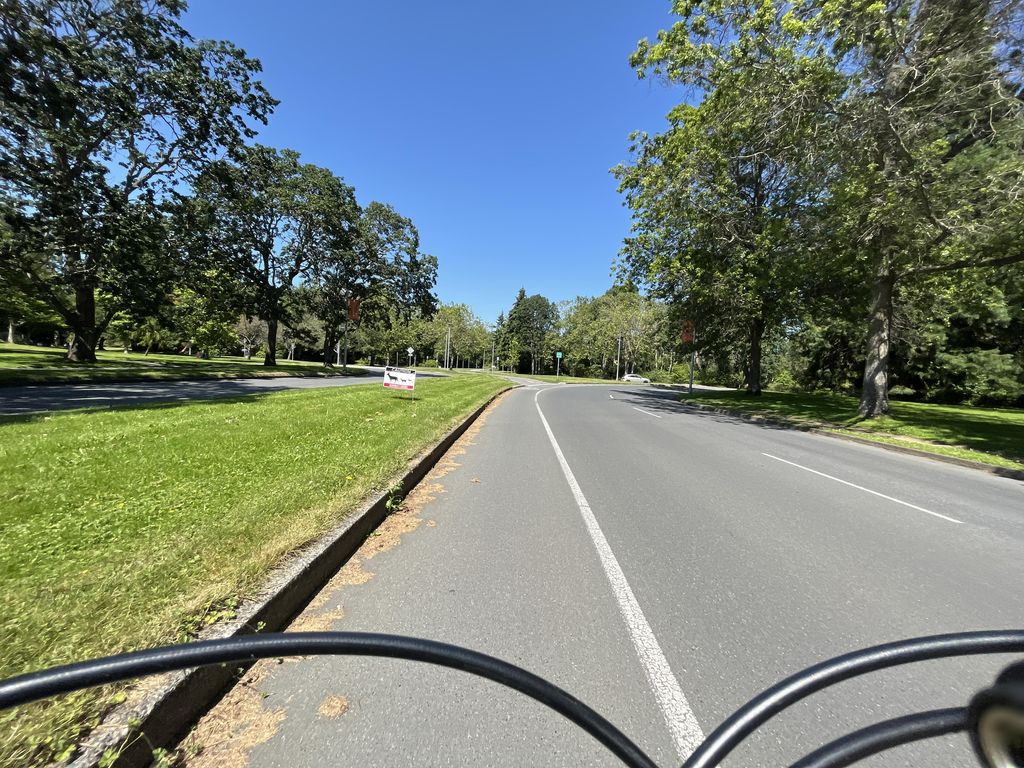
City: victoria